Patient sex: M
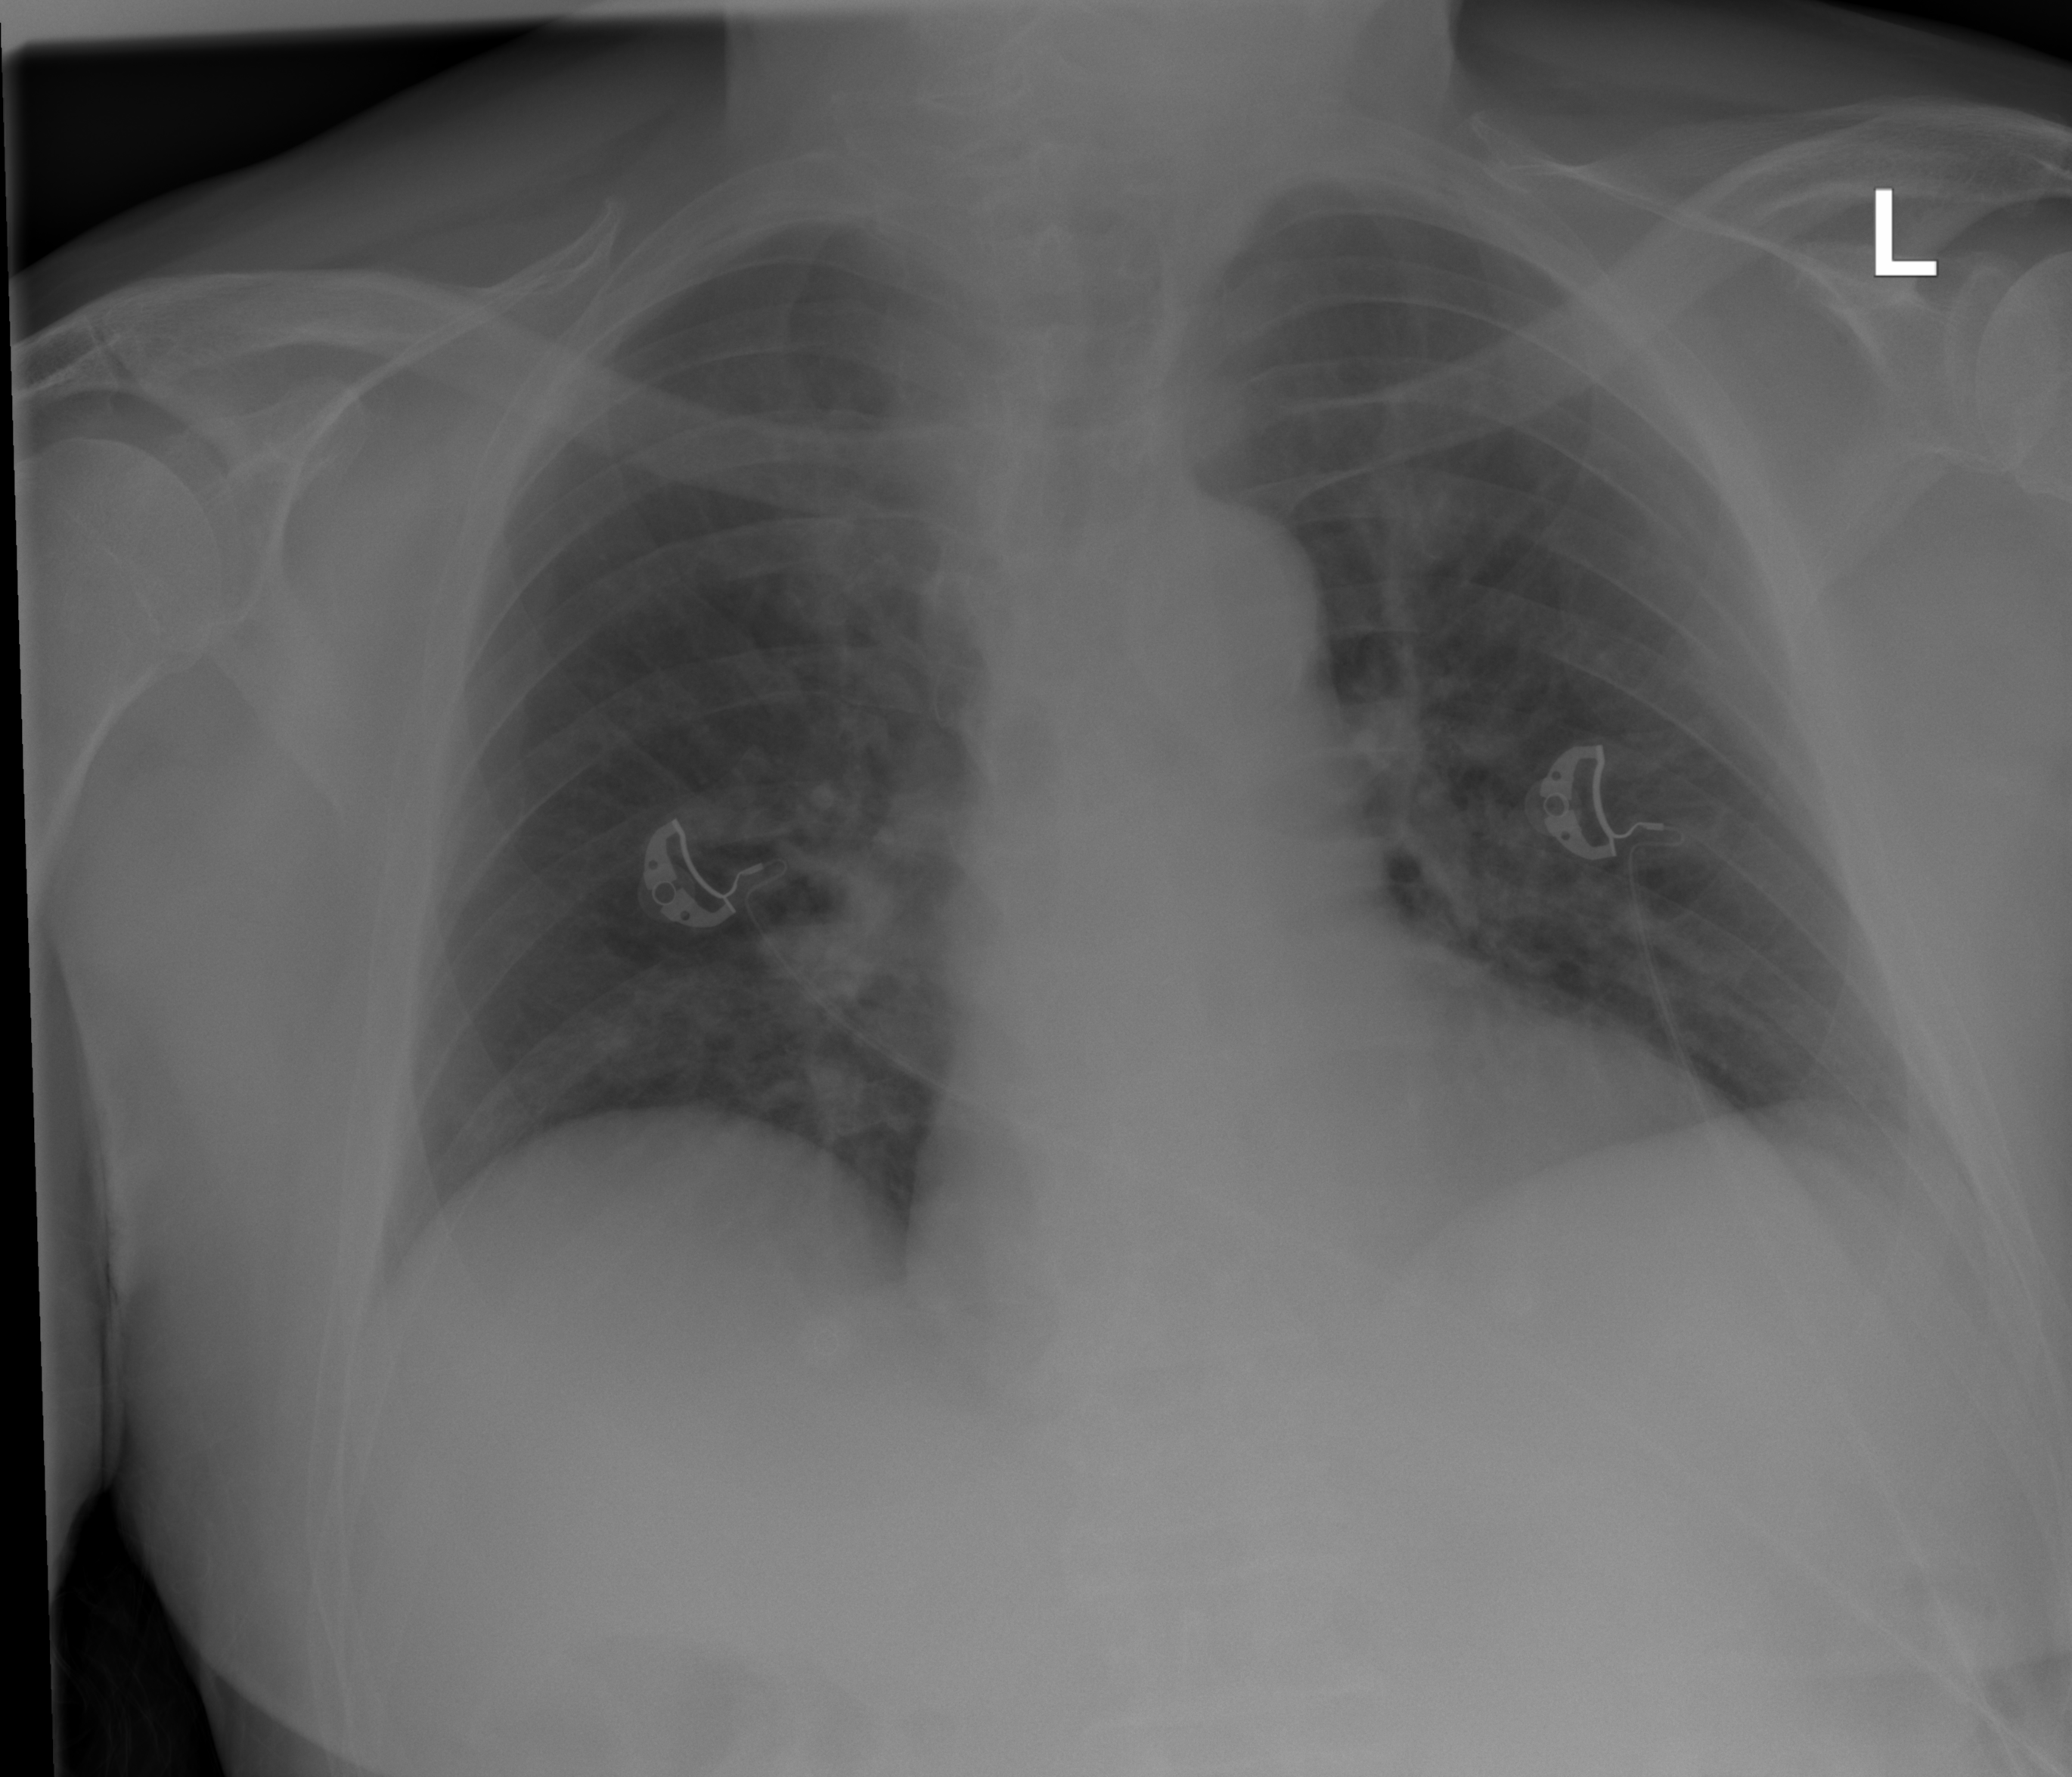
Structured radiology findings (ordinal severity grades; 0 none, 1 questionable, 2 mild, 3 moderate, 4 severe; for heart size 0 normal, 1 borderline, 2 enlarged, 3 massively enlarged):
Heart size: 0
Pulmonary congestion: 0
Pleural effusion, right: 0
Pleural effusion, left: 0
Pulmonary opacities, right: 2
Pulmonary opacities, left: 0
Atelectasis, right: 0
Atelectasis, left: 0